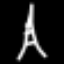
Label: The Eiffel Tower